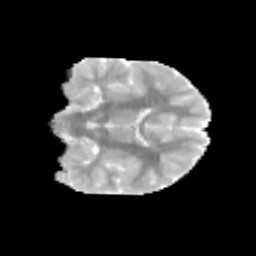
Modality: MD
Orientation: coronal
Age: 9
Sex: male
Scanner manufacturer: siemens
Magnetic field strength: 3 T
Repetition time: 3.8 s
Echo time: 0.07 s